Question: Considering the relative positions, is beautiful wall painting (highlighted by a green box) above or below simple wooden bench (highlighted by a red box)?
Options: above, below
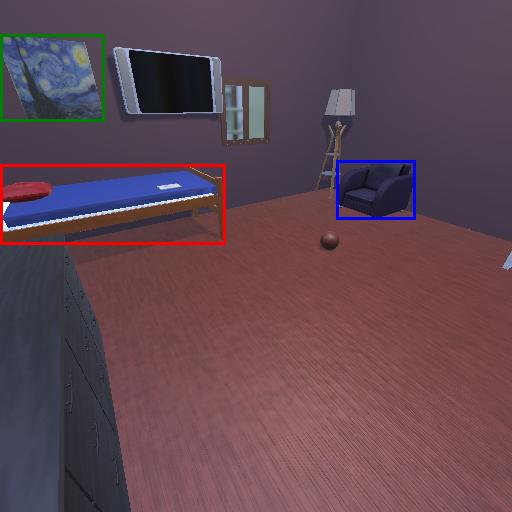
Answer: above